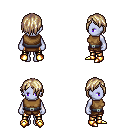
a pixel art fantasy rpg character, female body template, dark elf, purple skin, leather chest armor, gold greaves, white blonde bangs hairstyle, gold boots, four views (front, back, left, right), 2x2 character sprite sheet, small pixel art, hard edges, no anti-aliasing